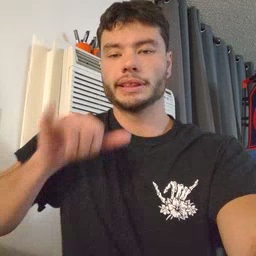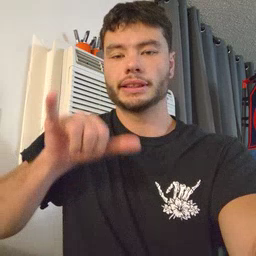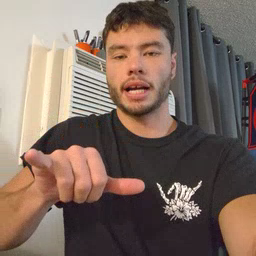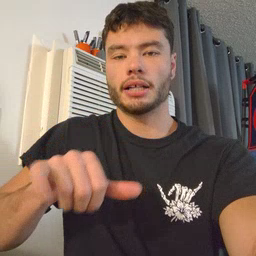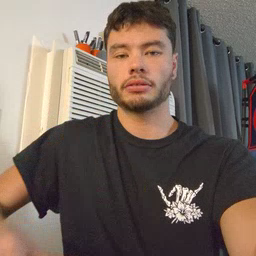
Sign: stay